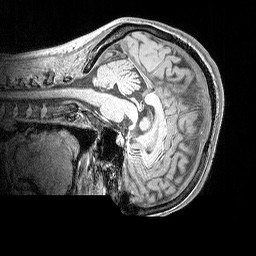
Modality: MP2RAGE
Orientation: sagittal
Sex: female
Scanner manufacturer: siemens
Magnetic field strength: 3 T
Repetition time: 5 s
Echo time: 0.00292 s